Interaction volume radius: 10 \u00c5
Interaction volume height: 25 \u00c5
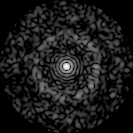
Disorder parameter: 0.8484